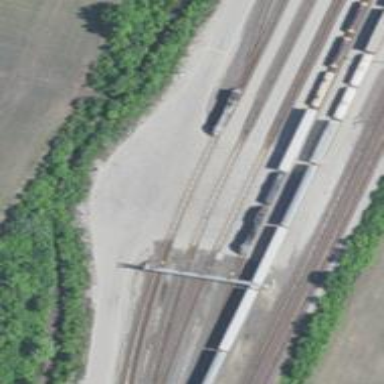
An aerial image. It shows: Railway yard in service.